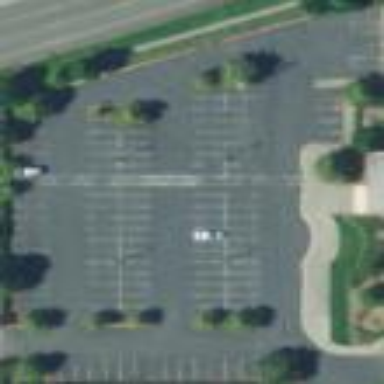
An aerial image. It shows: Parking area with park and ride facility. The surface of the parking area is designated for this purpose.